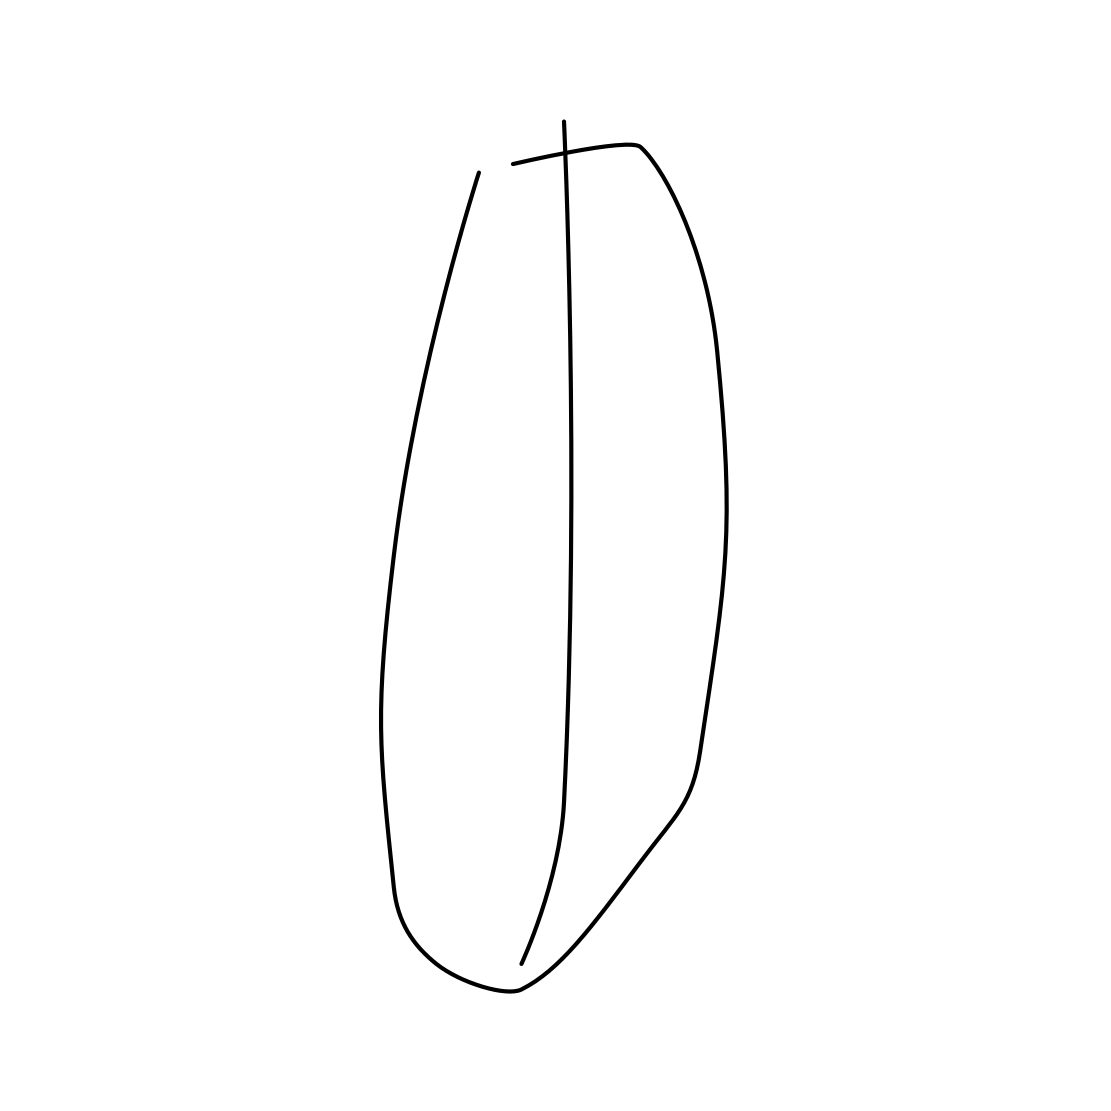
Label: paper clip